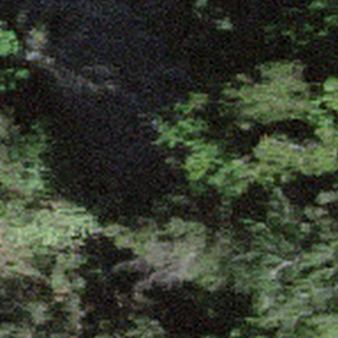
Label: other